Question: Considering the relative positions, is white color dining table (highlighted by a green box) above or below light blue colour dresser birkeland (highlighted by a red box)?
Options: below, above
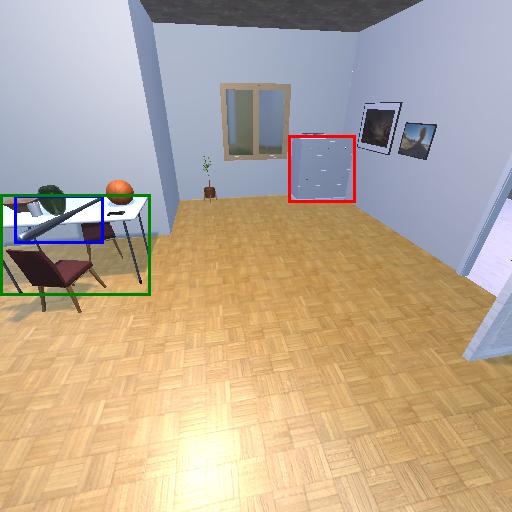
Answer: below